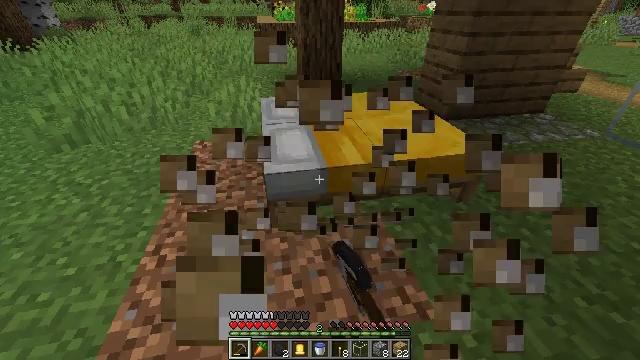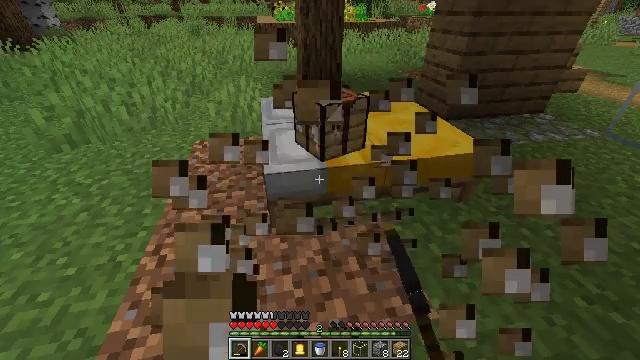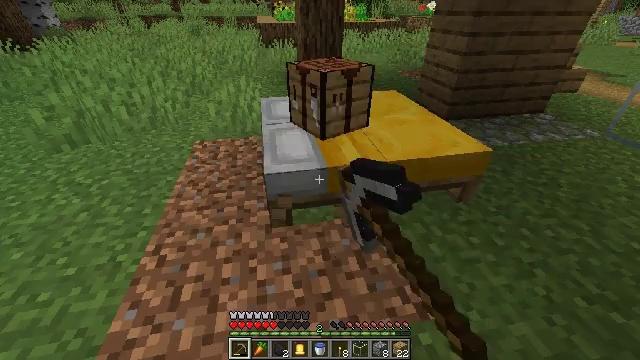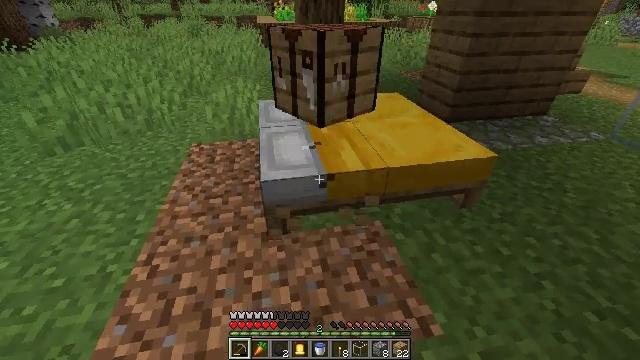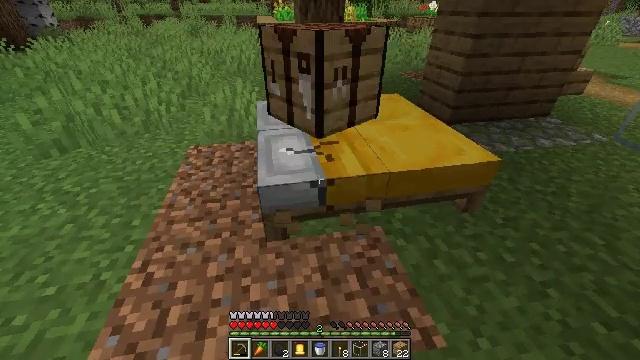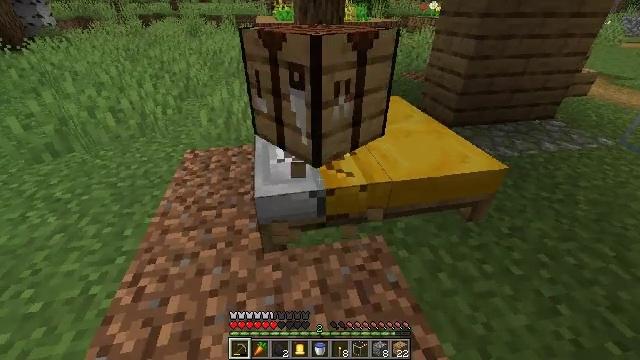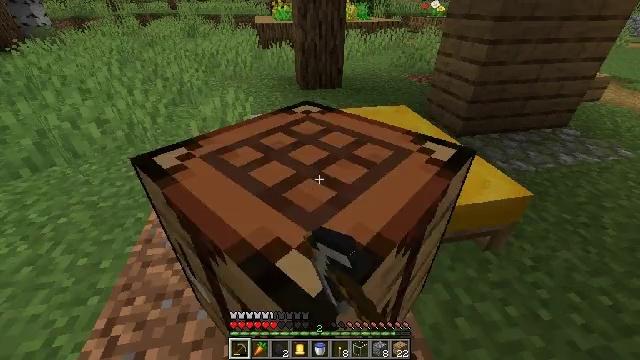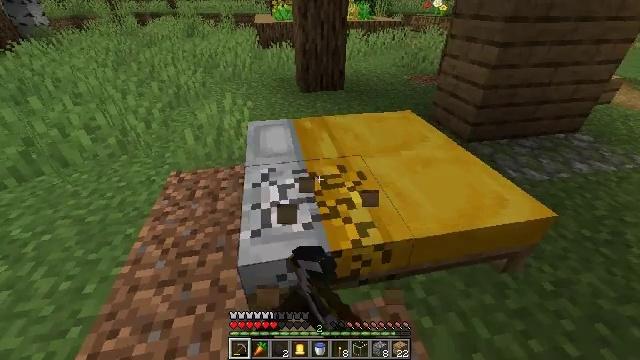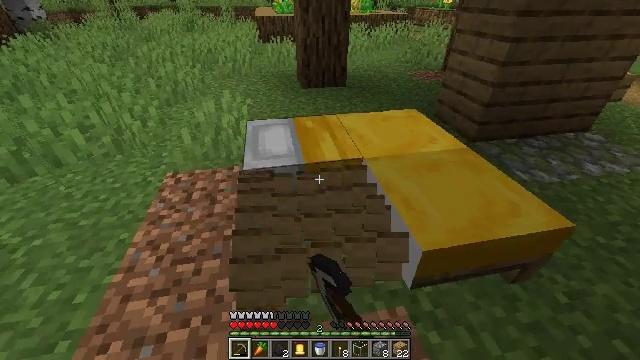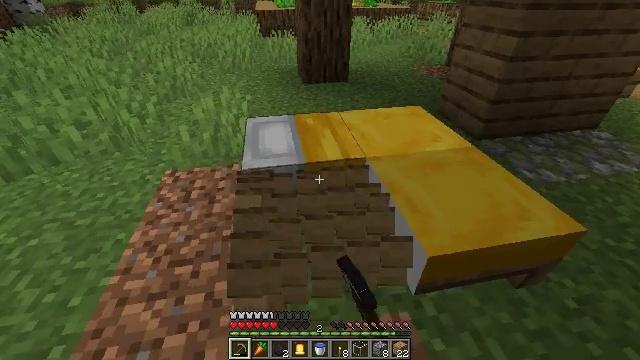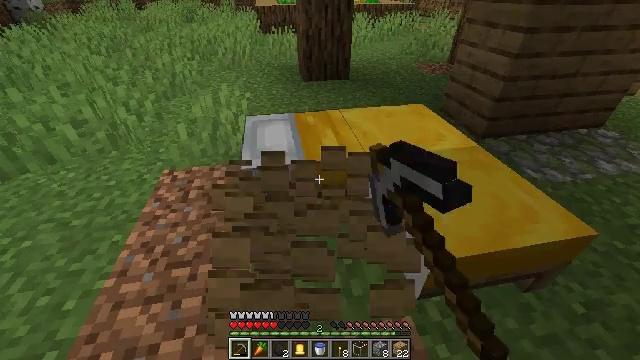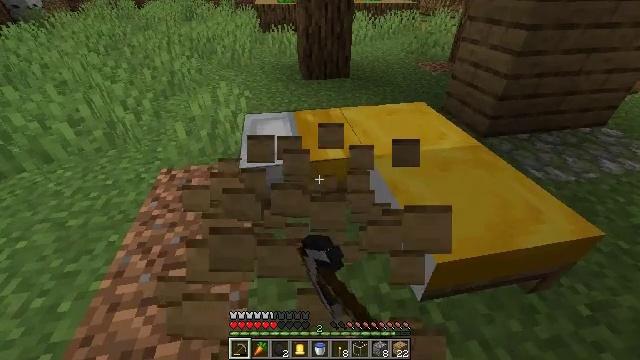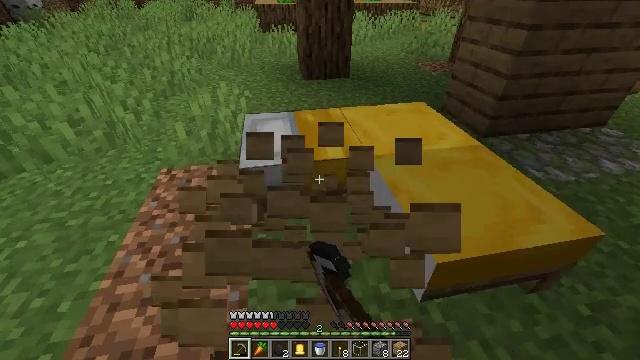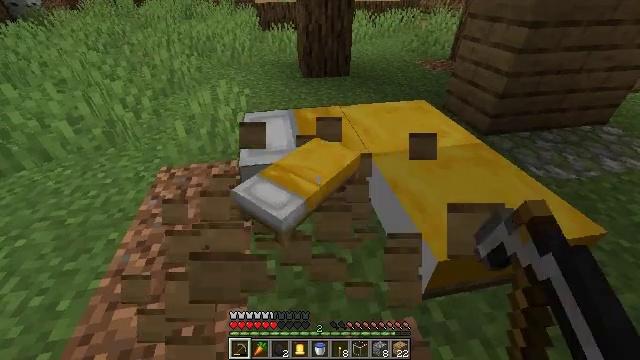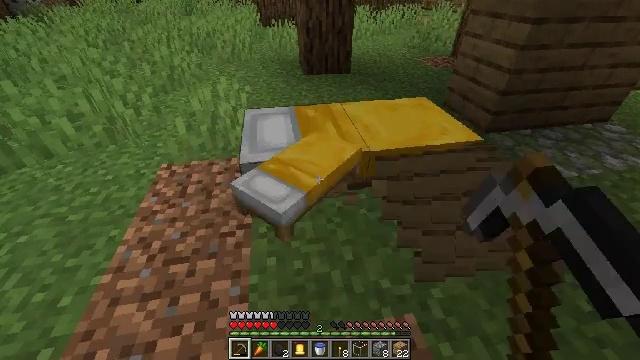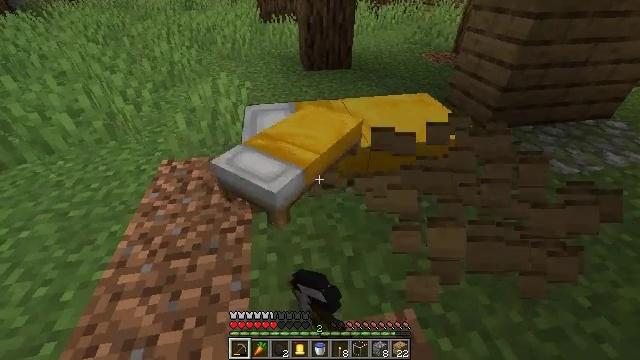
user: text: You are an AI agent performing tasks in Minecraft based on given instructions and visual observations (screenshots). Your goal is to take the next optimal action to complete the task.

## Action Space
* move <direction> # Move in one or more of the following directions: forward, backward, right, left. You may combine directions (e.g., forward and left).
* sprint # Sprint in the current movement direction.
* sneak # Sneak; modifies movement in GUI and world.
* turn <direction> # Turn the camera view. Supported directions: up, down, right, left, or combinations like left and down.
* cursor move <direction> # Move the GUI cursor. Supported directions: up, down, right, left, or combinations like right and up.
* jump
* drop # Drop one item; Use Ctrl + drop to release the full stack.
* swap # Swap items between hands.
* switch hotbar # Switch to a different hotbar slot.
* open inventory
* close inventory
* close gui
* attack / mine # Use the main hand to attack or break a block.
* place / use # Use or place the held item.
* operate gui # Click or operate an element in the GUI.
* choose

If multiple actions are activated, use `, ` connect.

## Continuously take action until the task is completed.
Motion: motion action
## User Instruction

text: Mine the yellow bed to pick it up.
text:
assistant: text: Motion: attack / mine
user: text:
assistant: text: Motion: attack / mine
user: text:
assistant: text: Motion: move forward, attack / mine
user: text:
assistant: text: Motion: move forward, attack / mine
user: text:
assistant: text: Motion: move forward, attack / mine
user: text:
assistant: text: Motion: move forward, attack / mine
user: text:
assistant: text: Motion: move forward, attack / mine
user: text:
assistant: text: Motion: turn down, attack / mine
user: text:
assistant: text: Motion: turn down, attack / mine
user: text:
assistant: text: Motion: attack / mine
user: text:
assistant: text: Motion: attack / mine
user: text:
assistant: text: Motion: attack / mine
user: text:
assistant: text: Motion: attack / mine
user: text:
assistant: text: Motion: attack / mine
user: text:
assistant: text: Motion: attack / mine
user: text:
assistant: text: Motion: move forward, attack / mine
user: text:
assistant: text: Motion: move forward, attack / mine
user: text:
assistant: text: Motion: move forward, attack / mine
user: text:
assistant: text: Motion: move forward, attack / mine
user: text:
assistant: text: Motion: move forward, attack / mine
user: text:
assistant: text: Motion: move forward, attack / mine
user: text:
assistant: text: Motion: attack / mine
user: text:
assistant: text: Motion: attack / mine
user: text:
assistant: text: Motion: attack / mine
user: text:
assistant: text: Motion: attack / mine
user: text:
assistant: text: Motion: attack / mine